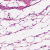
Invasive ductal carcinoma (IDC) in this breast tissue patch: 0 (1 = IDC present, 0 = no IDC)